Interaction volume radius: 10 \u00c5
Interaction volume height: 20 \u00c5
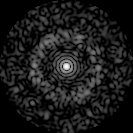
Disorder parameter: 0.8389